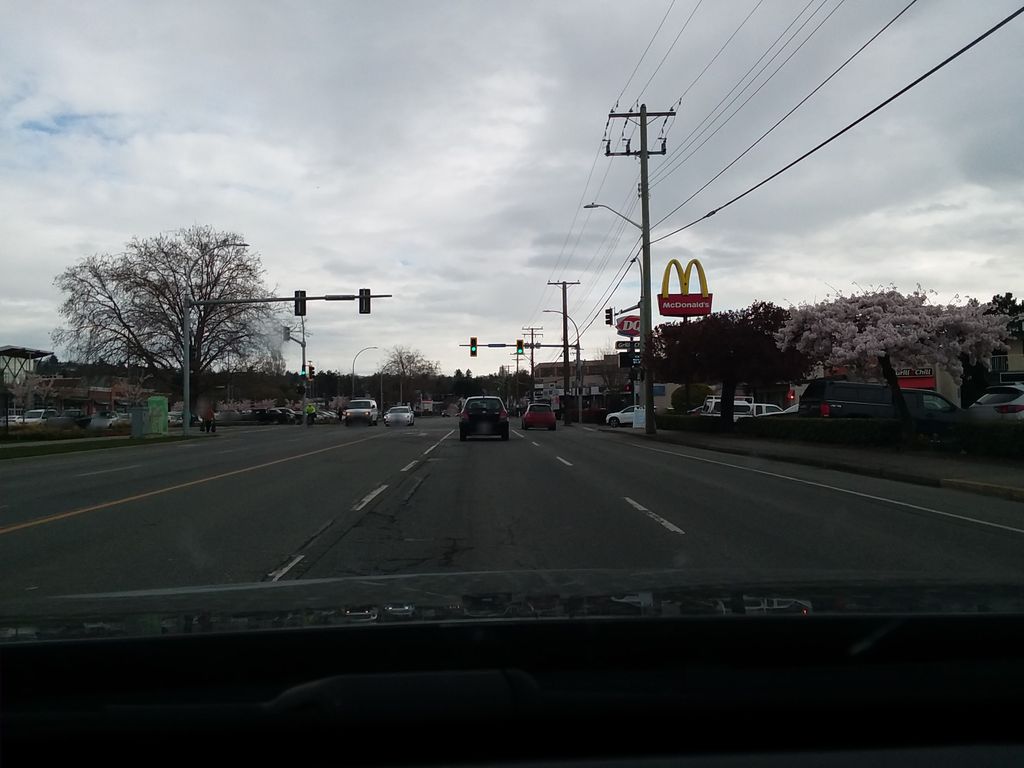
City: victoria